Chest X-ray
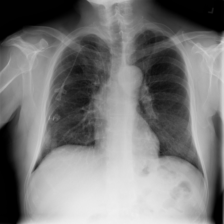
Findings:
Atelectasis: negative
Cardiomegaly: negative
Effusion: negative
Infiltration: negative
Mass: negative
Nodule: negative
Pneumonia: negative
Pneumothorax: negative
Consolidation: negative
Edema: negative
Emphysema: negative
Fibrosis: negative
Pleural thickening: negative
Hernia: negative